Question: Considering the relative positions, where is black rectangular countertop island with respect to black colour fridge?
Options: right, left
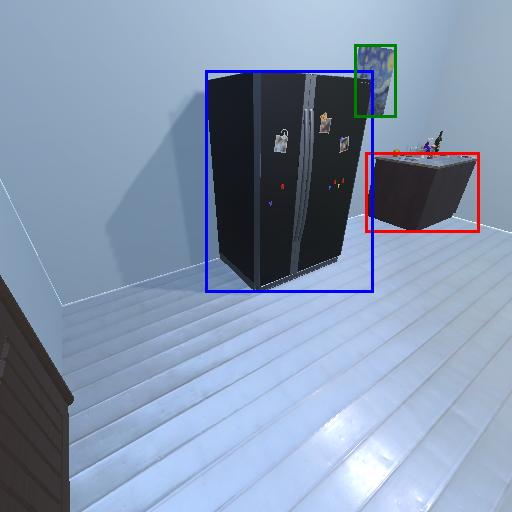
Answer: right